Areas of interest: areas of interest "Lychee Fragrance Park Basketball Court"
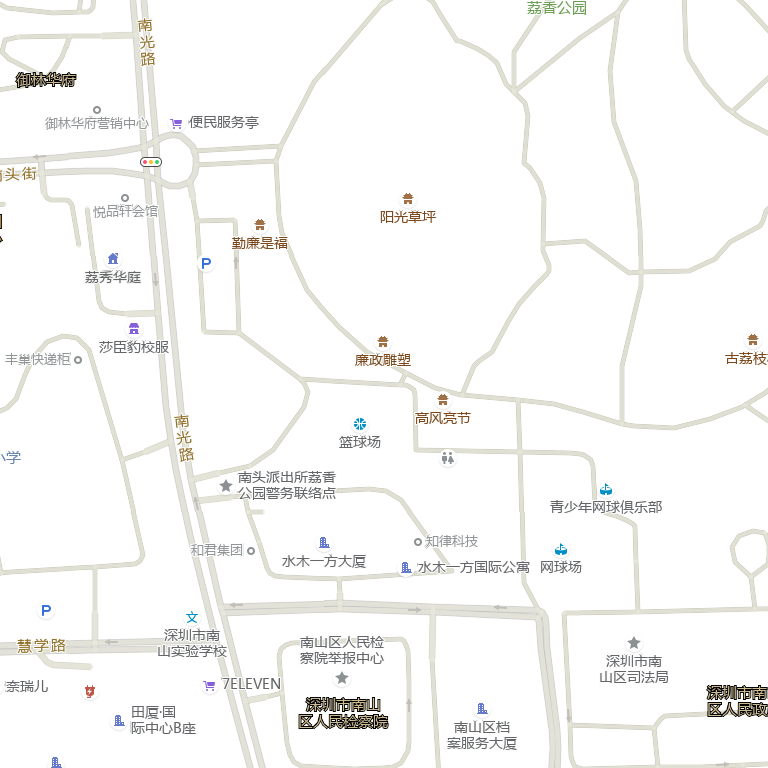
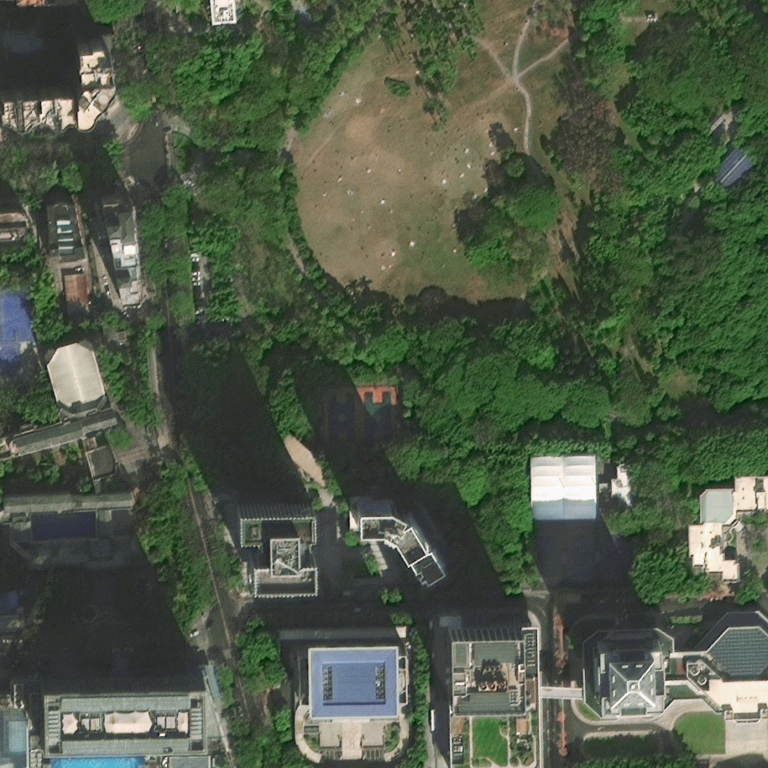